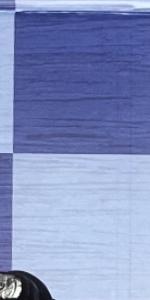
Label: Empty